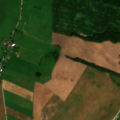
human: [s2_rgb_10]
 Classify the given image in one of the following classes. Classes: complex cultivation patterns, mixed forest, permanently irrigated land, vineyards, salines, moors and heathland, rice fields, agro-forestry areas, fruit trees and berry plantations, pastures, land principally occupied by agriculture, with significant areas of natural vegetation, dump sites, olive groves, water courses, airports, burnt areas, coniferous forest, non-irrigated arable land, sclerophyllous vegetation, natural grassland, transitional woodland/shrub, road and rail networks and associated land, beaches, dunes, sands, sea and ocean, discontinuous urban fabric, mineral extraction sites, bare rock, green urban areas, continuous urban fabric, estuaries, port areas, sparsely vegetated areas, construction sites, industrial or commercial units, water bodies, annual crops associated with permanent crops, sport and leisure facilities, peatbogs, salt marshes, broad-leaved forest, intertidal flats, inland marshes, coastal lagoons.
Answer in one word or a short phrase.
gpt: non-irrigated arable land, pastures, complex cultivation patterns, land principally occupied by agriculture, with significant areas of natural vegetation